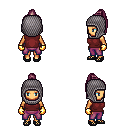
a pixel art fantasy rpg character, female body template, human, tanned skin, maroon sleeveless shirt, magenta pants, white blonde long topknot hairstyle, chain hood, gold gloves, ghillies, four views (front, back, left, right), 2x2 character sprite sheet, small pixel art, hard edges, no anti-aliasing